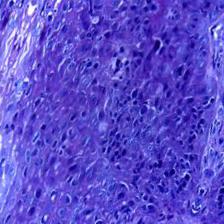
Diagnosis: OSCC